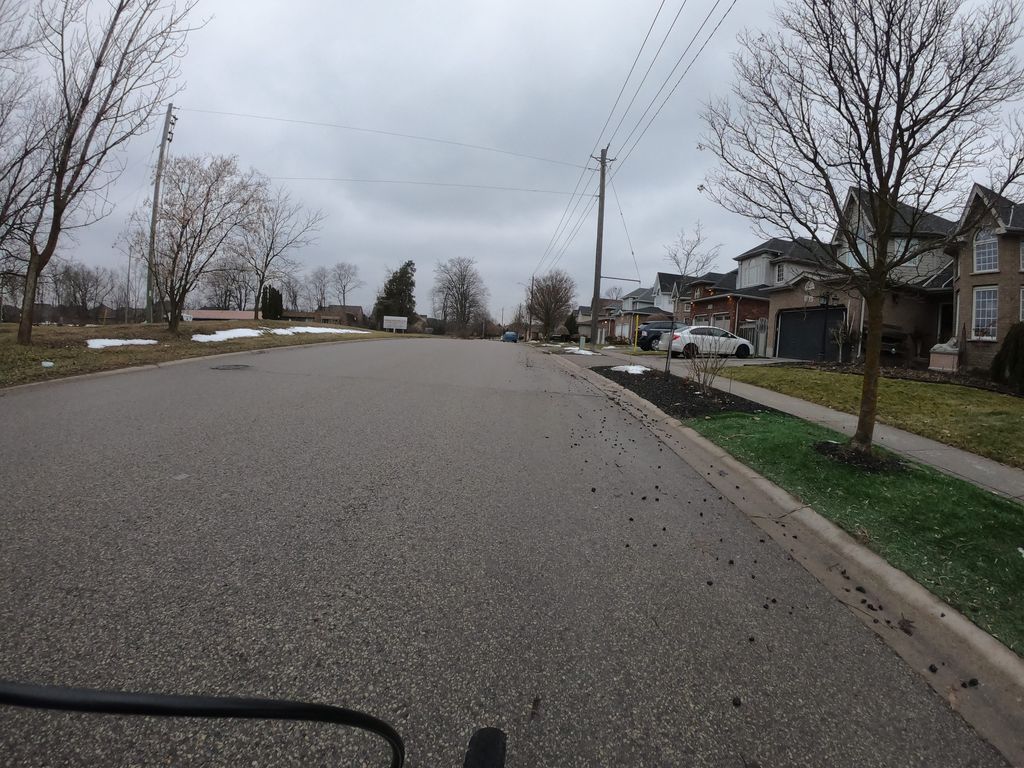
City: kitchener-waterloo